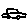
Label: car